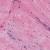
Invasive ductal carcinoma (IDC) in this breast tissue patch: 1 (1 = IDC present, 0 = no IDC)